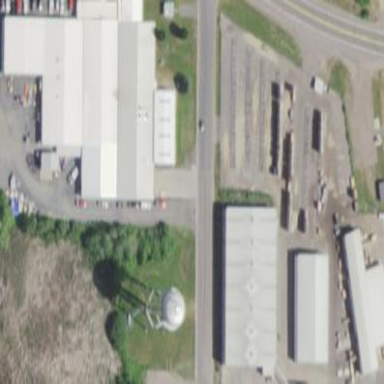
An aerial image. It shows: Industrial building.